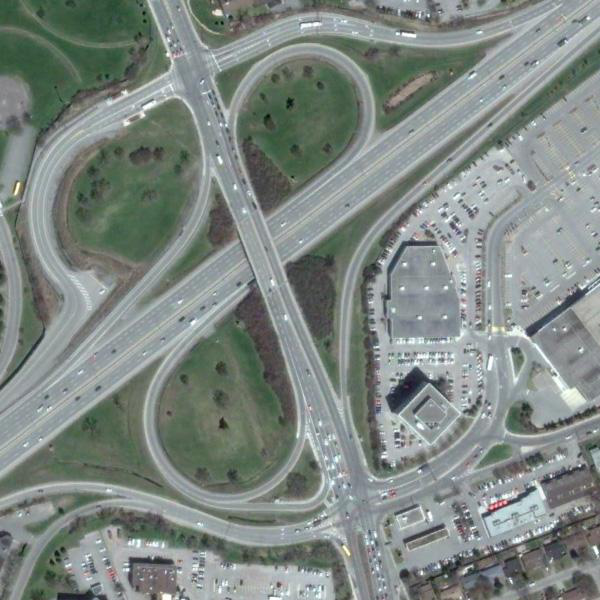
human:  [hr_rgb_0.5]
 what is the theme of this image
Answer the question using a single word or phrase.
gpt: viaduct